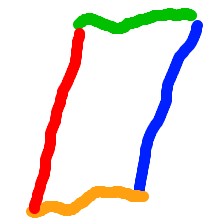
Shape: parallelogram